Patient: sex F, age 53
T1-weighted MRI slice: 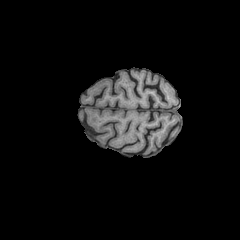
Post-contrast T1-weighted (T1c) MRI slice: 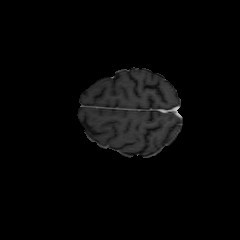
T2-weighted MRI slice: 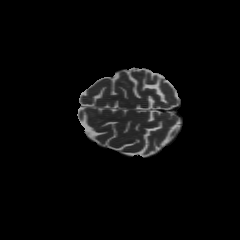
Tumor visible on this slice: no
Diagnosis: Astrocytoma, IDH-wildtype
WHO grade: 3